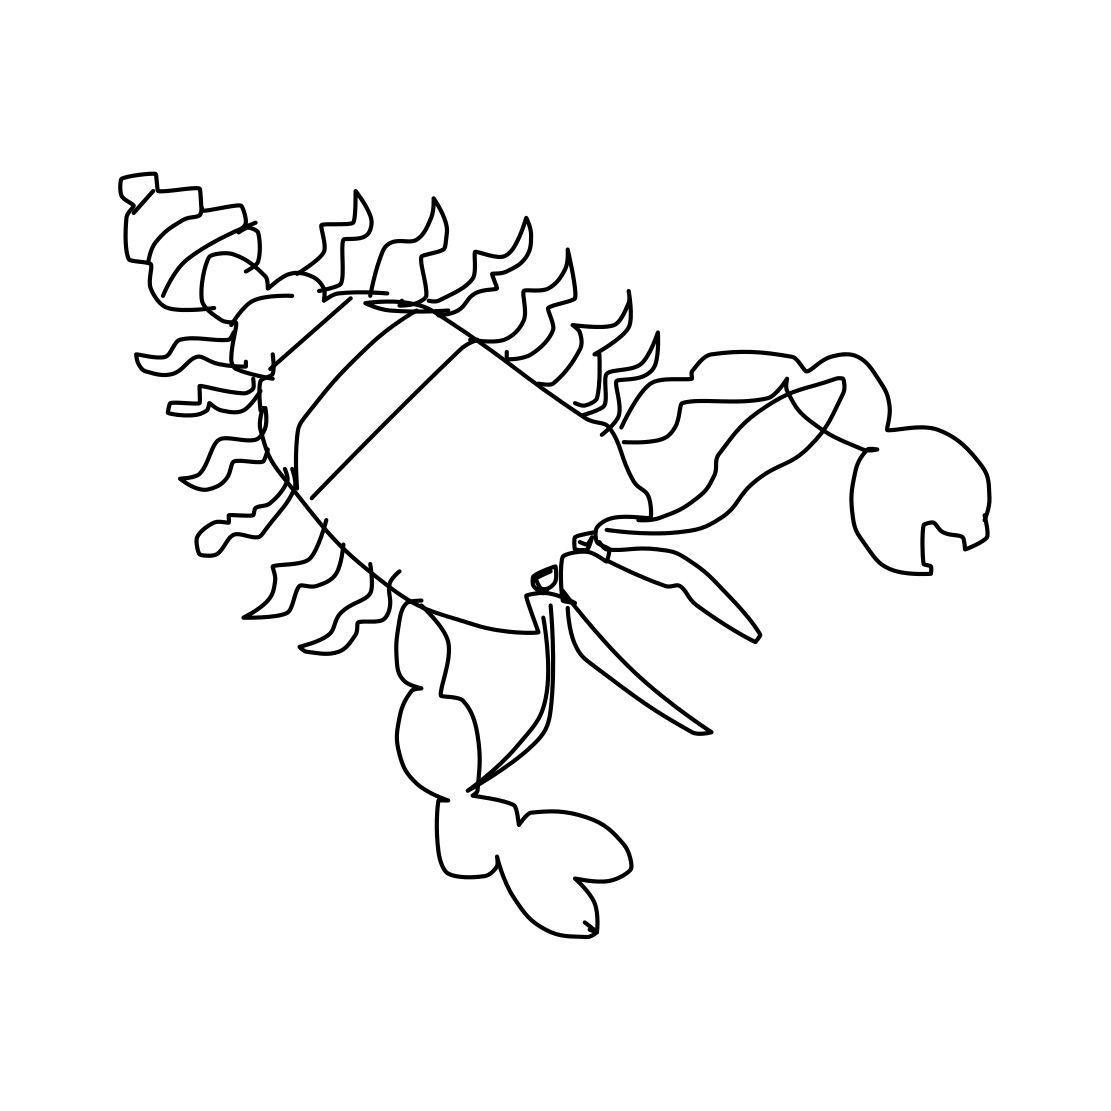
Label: lobster